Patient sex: F
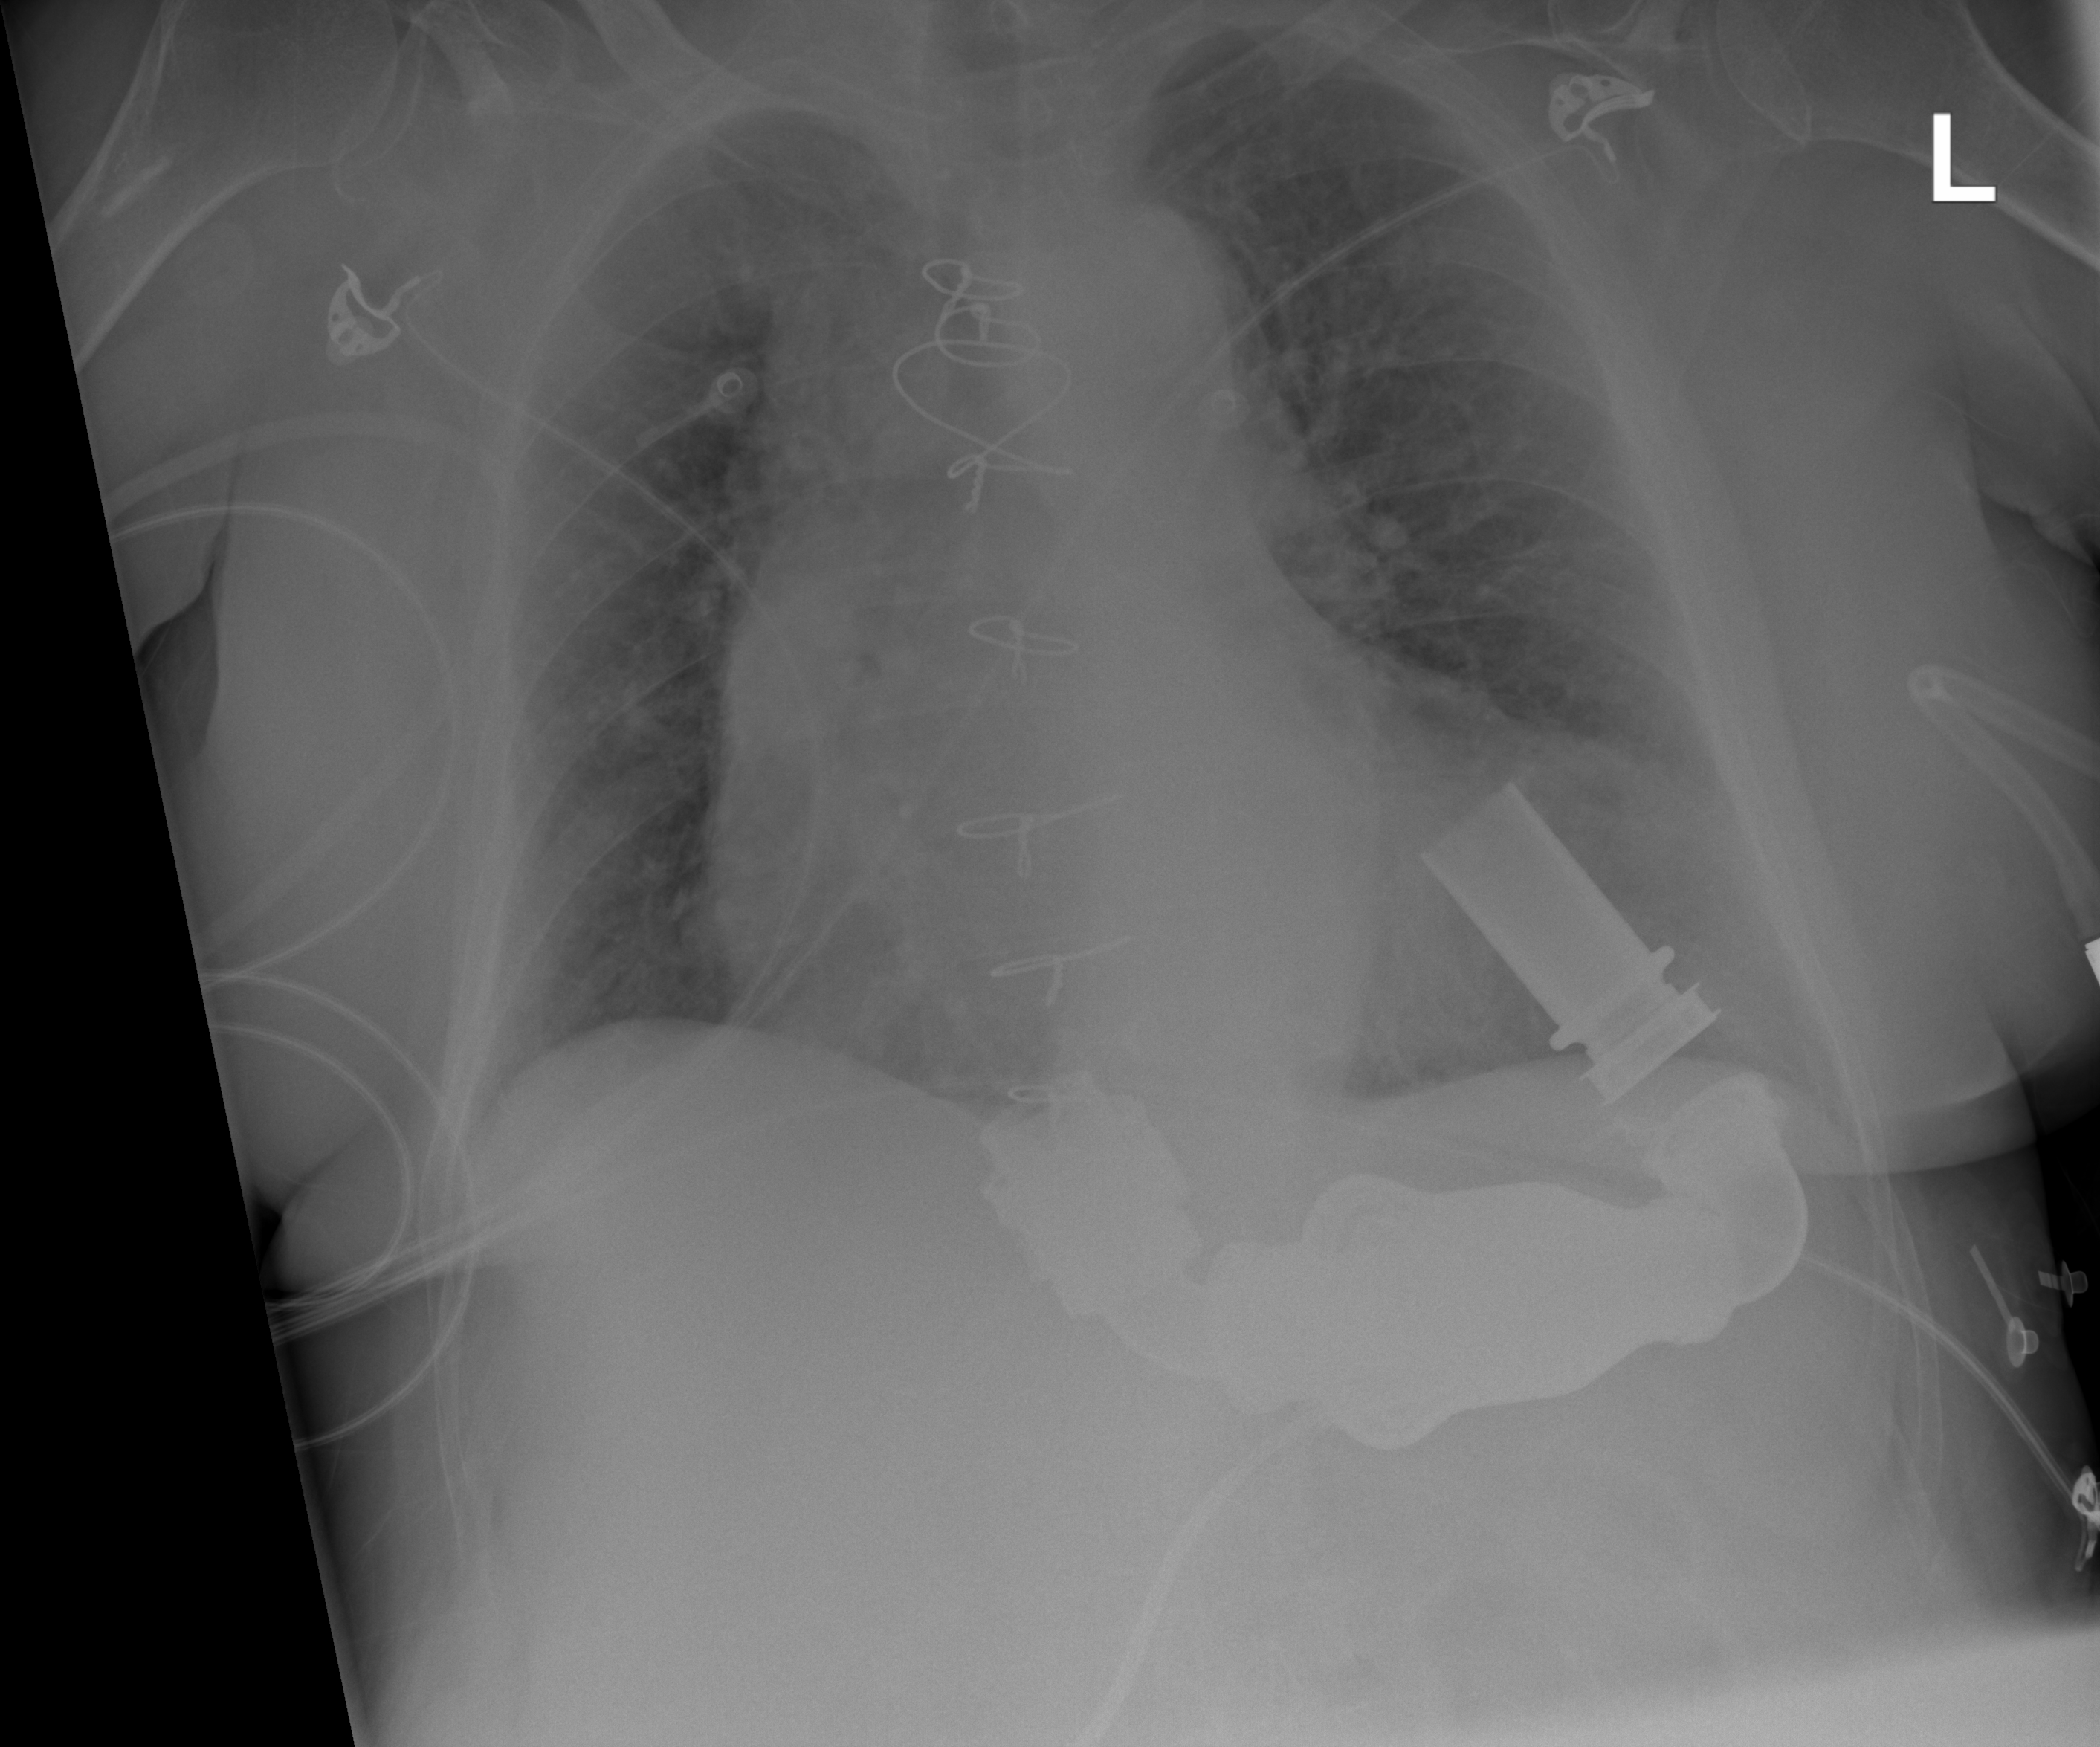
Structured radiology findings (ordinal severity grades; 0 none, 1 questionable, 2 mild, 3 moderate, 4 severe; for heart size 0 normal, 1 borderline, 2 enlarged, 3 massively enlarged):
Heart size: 3
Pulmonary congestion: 2
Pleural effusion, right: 0
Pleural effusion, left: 0
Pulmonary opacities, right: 0
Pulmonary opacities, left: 0
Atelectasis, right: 0
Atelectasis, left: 0